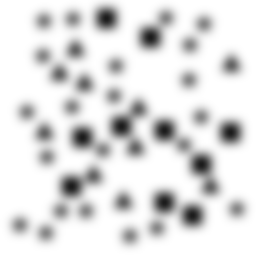
Squares: 10
Triangles: 10
Stars: 22
Total shapes: 42